Interaction volume radius: 5 \u00c5
Interaction volume height: 25 \u00c5
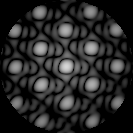
Disorder parameter: 0.03071